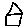
Label: house